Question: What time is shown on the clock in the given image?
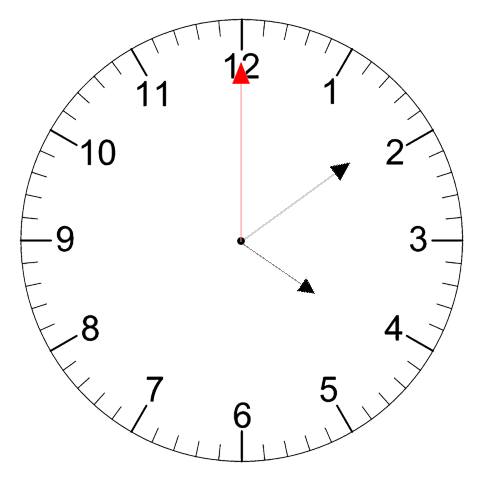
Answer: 04:09:00